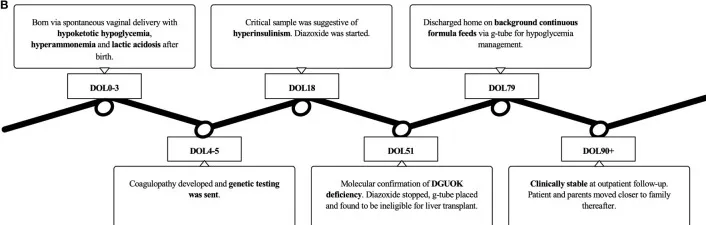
Patient 2.
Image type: chart (chart)